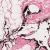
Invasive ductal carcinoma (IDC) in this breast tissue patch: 0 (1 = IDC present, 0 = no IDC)